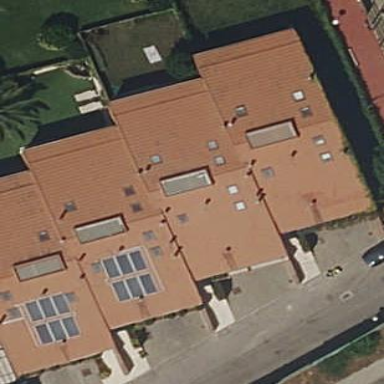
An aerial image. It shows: Terrace building.